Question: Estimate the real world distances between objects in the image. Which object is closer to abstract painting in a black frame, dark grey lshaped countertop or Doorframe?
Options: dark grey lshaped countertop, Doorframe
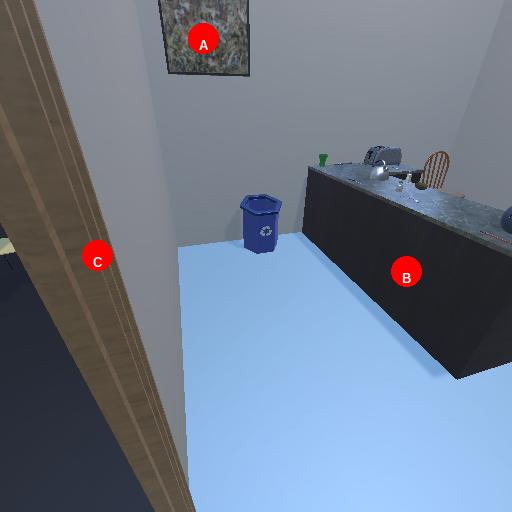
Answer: dark grey lshaped countertop